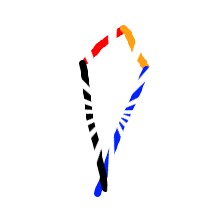
Shape: kite